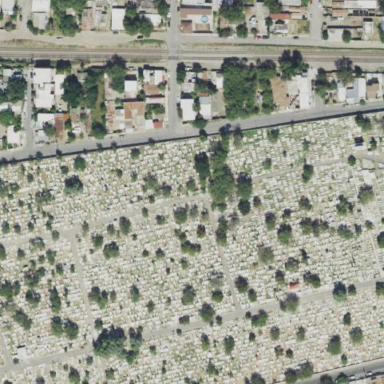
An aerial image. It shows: Cemetery.